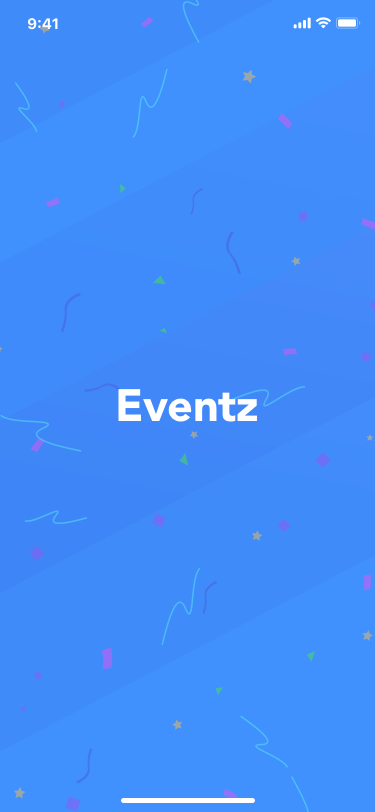
Text in this UI design:
Eventz